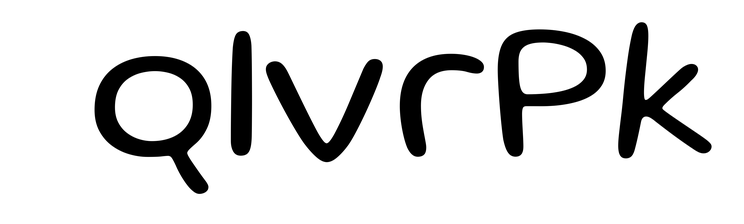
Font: Gluten_Light